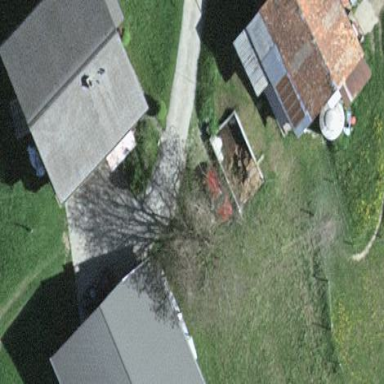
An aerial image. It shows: Farmyard in rural farm setting.